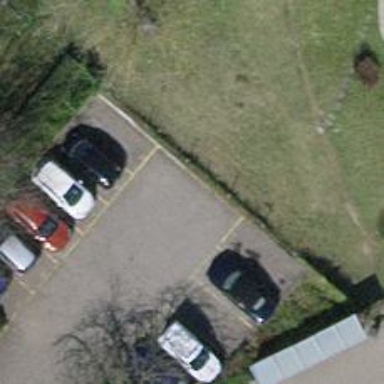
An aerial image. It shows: Road serving as parking aisle.